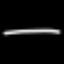
Label: line